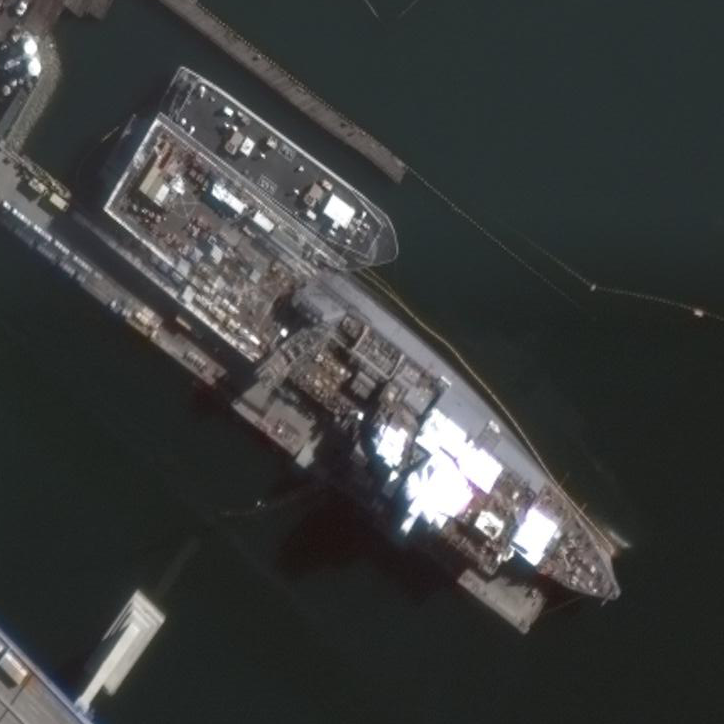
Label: combat